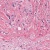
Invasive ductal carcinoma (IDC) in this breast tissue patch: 1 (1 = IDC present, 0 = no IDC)